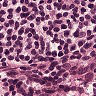
Metastatic tissue present: no